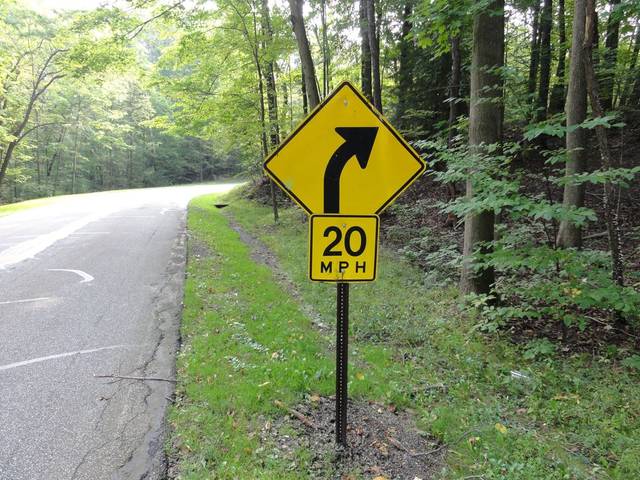
Region: United States
Coordinates: 41.313, -81.618